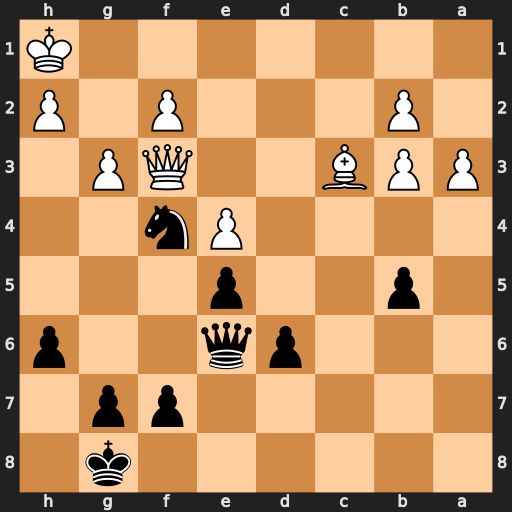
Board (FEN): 6k1/5pp1/3pq2p/1p2p3/4Pn2/PPB2QP1/1P3P1P/7K
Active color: b
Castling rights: -
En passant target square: -
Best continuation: Qh3 Kg1 g5 Bd2 g4 Qxf4 exf4